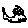
Label: cat